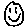
Label: smiley face